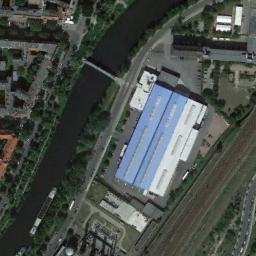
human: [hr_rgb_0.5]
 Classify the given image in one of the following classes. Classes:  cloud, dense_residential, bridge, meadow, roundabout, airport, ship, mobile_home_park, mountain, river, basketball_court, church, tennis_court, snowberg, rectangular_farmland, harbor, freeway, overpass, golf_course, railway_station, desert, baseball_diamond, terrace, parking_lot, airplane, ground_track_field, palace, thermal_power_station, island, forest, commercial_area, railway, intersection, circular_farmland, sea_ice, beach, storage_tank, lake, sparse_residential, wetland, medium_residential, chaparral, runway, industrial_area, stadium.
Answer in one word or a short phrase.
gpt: industrial_area